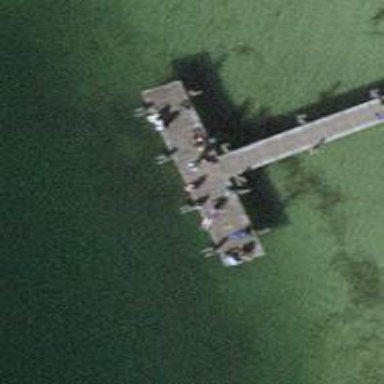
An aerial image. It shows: Man-made pier.